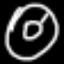
Label: donut